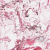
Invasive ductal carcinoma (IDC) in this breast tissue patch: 0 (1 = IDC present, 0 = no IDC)